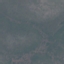
Land use / land cover: HerbaceousVegetation